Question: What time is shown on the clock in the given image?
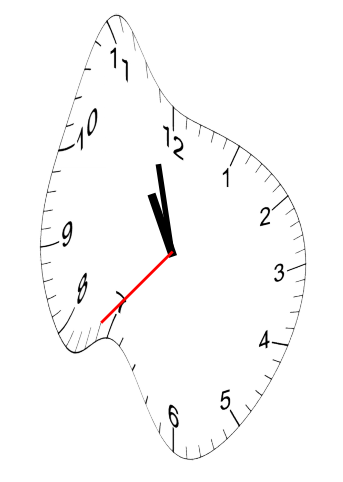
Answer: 10:57:37